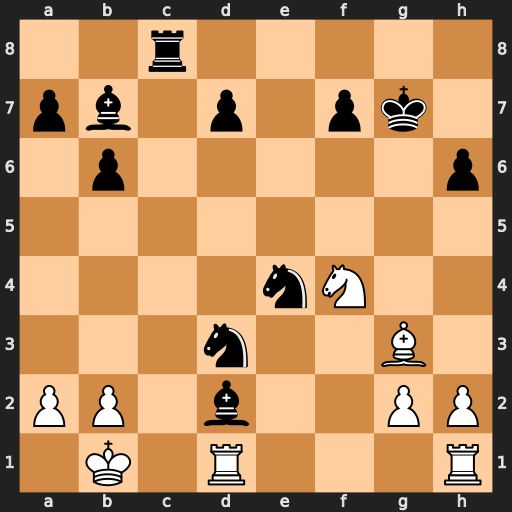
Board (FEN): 2r5/pb1p1pk1/1p5p/8/4nN2/3n2B1/PP1b2PP/1K1R3R
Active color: w
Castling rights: -
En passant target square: -
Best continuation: Nxd3 Nxg3 hxg3